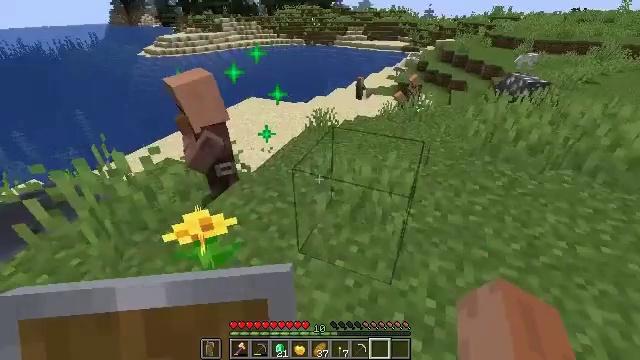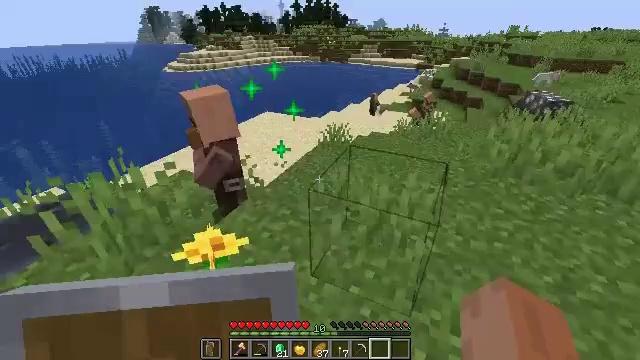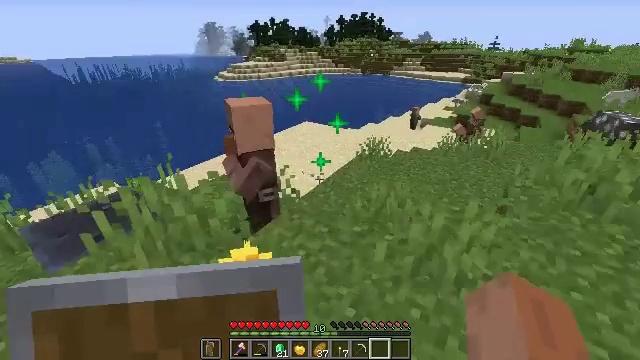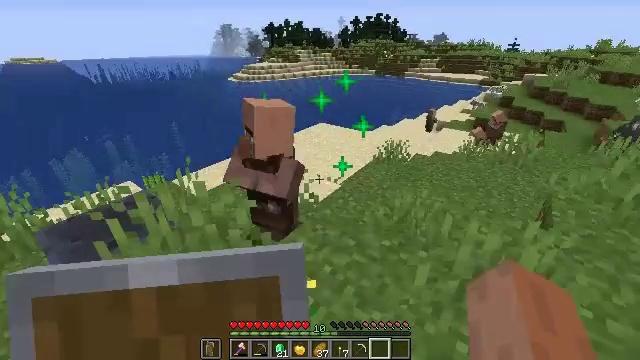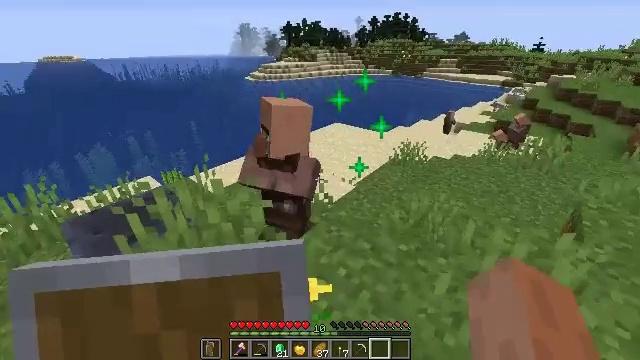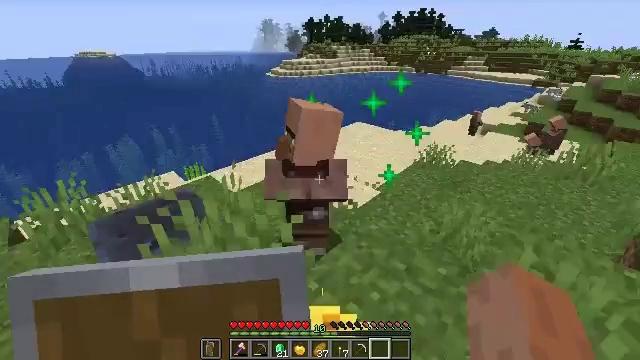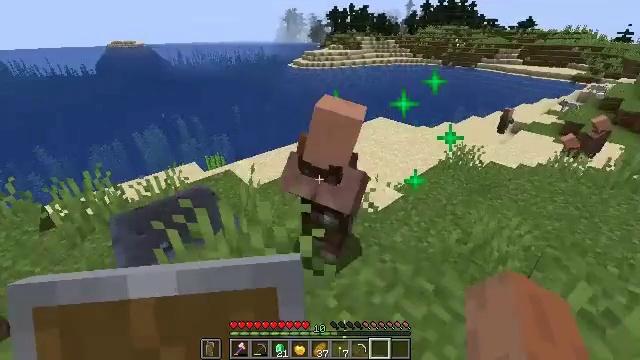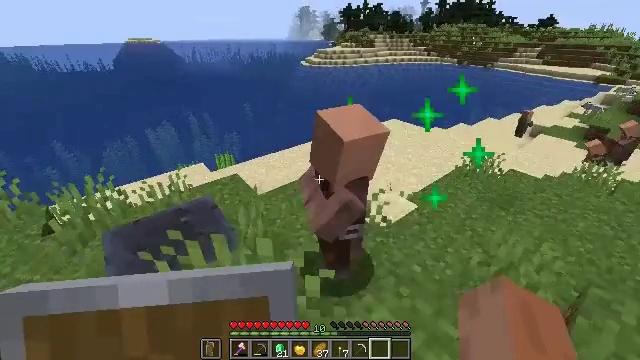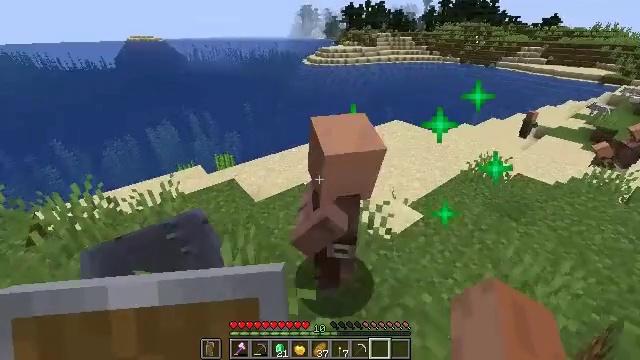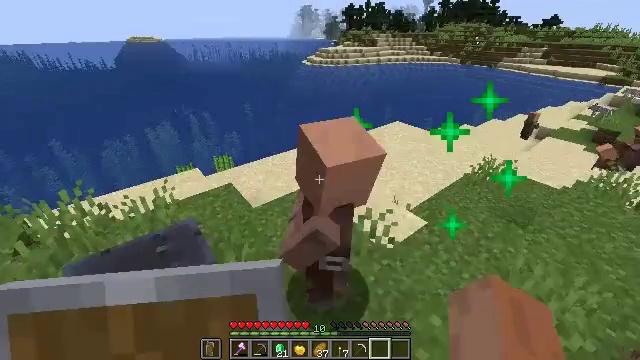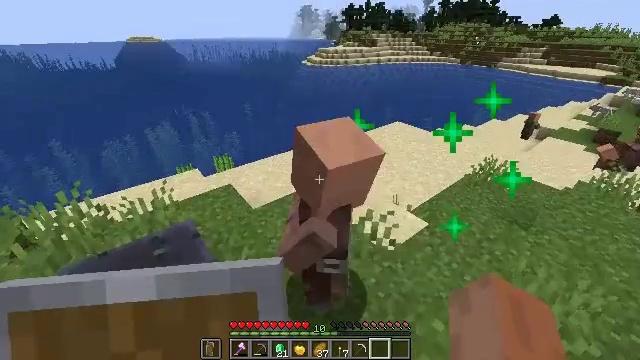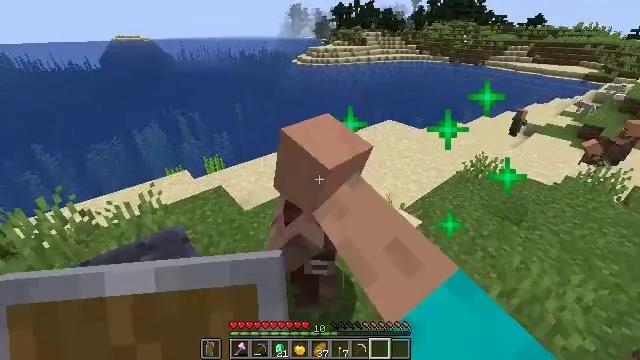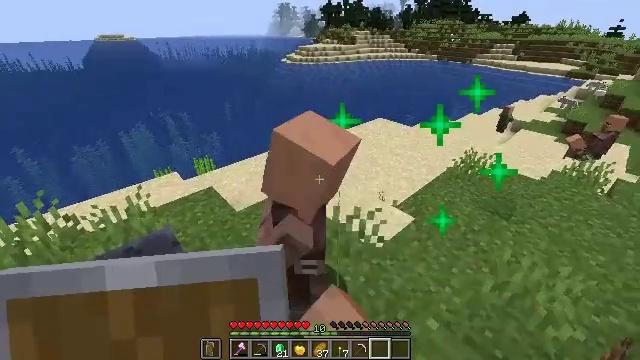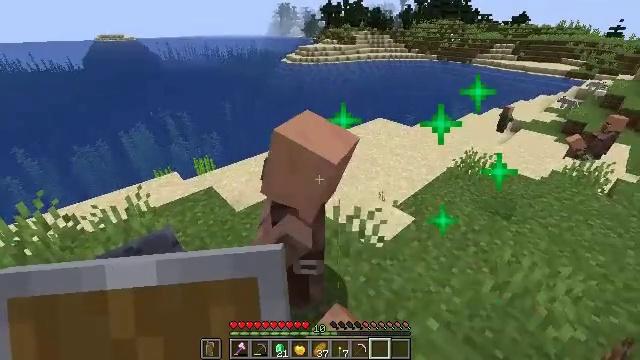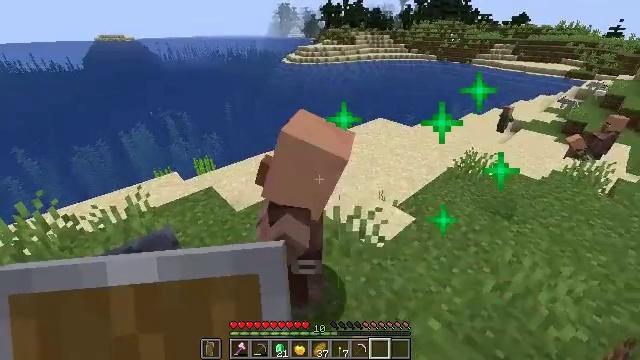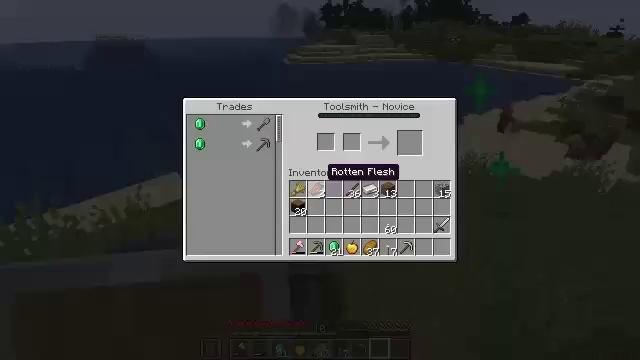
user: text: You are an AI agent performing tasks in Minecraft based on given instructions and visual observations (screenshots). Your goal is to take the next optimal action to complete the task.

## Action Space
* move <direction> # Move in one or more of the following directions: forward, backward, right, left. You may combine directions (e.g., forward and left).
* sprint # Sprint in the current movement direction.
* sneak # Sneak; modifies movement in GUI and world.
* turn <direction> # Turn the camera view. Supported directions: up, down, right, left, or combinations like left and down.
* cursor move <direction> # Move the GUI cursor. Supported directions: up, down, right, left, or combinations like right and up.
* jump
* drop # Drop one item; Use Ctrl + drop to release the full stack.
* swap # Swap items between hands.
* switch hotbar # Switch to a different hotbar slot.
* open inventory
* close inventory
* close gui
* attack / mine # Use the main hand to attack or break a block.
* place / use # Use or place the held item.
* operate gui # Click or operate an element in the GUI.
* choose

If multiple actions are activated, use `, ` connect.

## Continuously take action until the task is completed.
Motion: motion action
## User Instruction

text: Retrieve the smithing table you placed.
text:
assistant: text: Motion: move forward and move left, turn left and up
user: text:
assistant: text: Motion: move forward and move left, turn left and up
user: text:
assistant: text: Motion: move forward and move left, turn left
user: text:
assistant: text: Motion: move forward and move left, turn left
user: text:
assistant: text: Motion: move forward, turn left
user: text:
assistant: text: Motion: move forward, turn left and down
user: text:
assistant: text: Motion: move forward, turn left
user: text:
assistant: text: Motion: move forward
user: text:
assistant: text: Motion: no_op
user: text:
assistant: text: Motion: use / place
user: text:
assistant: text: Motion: turn right, use / place
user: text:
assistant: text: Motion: turn right
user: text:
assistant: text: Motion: no_op
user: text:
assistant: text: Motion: no_op
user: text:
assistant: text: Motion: open gui
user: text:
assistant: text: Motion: no_op
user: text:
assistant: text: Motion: no_op
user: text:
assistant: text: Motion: no_op
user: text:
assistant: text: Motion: no_op
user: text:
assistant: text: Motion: no_op
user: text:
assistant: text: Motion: no_op
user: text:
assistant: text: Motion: no_op
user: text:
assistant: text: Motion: cursor move left and up
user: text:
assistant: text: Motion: cursor move left and up
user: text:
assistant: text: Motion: cursor move left and up
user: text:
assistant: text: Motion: no_op
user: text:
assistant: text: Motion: no_op
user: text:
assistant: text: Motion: no_op
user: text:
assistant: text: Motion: no_op
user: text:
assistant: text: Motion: no_op